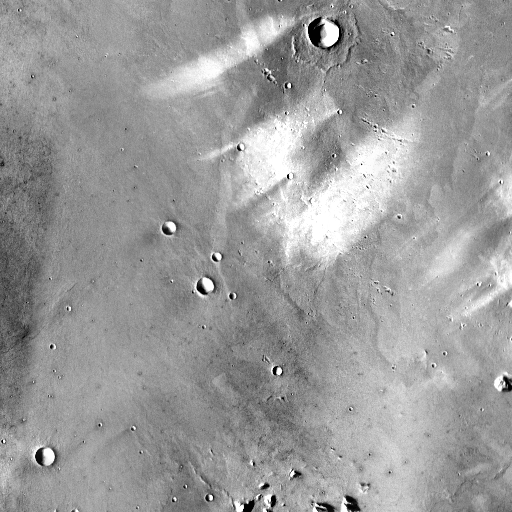
Crater classes present: Background, Other, Layered, Secondary